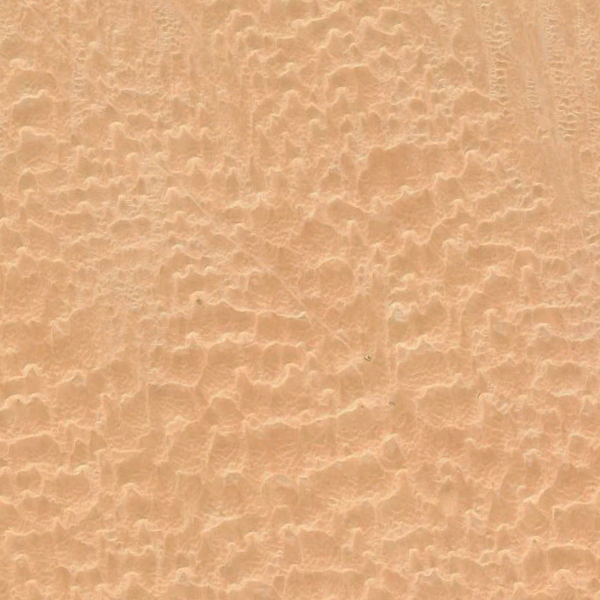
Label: Desert